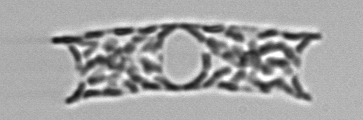
Label: Eucampia